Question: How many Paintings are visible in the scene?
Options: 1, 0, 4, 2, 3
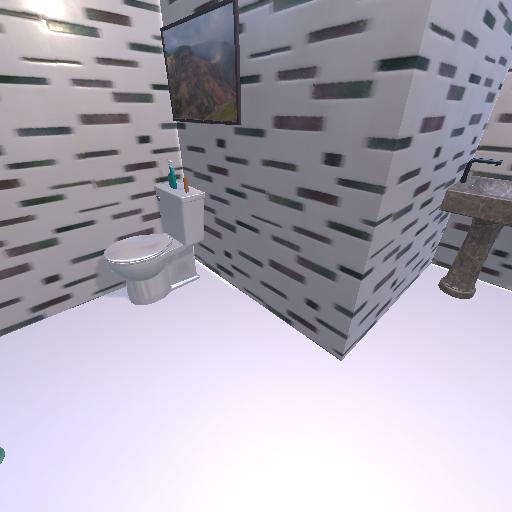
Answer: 1